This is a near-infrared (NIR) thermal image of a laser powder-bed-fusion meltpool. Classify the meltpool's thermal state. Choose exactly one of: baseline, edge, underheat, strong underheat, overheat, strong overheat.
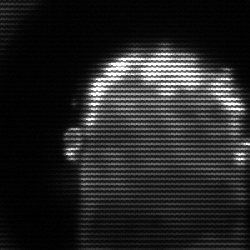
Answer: baseline